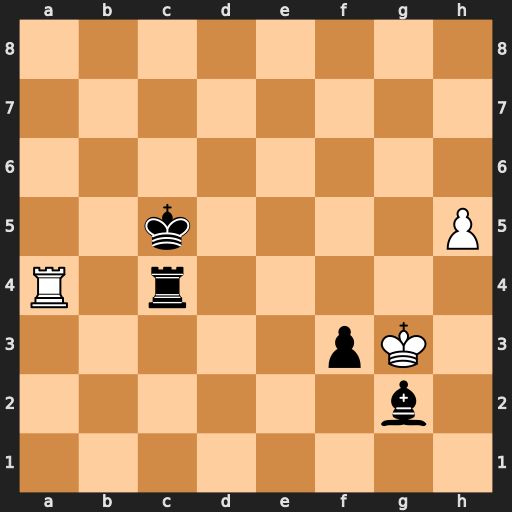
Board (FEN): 8/8/8/2k4P/R1r5/5pK1/6b1/8
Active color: w
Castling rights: -
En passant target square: -
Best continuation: Rxc4+ Kxc4 h6 Bf1 h7 Bd3 h8=Q